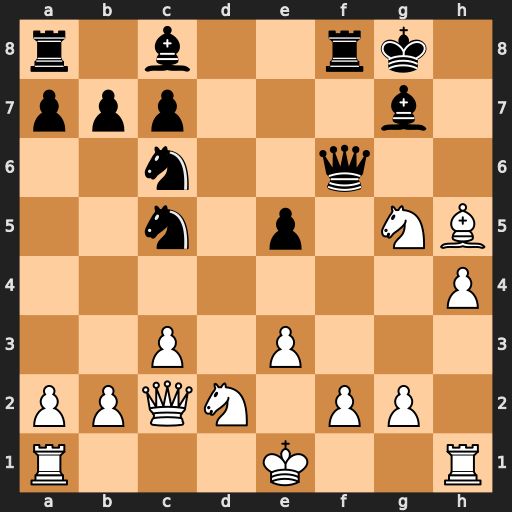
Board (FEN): r1b2rk1/ppp3b1/2n2q2/2n1p1NB/7P/2P1P3/PPQN1PP1/R3K2R
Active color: w
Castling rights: KQ
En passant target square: -
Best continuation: Qh7#